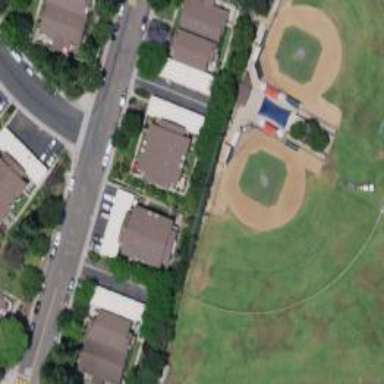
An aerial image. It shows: Baseball pitch for leisure land.